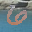
Label: 6